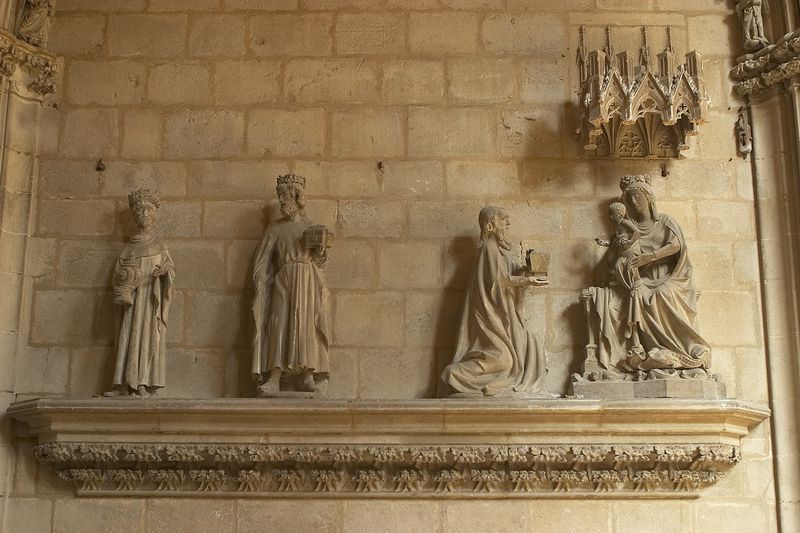
Titel: Kathedrale von Pamplona
Künstler: Jaques Perut
Standort: Pamplona, Kathedrale (EU - E - Navarra)
Schlagwörter: frankreich, hell, marmor, ornament, bart, wand, falten, stein, steine, kirche, gold, haare, sitzend, drei, kind, gotik, krone, relief, schachteln, mauer, baby, figuren, ornamente, podest, foto, alter, geschenk, kapitell, sims, gesims, skulpturen, statuen, sandstein, christus, jesus, knieend, mittelalter, weihrauch, baldachin, könige, konsole, heilige, muschel, heilig, maria, madonna, anbetung, gabe, masswerk, weihnacht, kronen, fialen, jesuskind, geschenke, gaben, reisend, myrrhe, drei könige, balthasar, melchior, kirchenwand, könig#, 3 könige, #sockel, magii